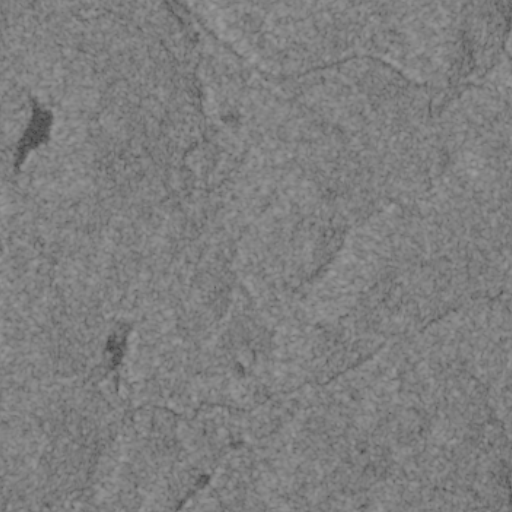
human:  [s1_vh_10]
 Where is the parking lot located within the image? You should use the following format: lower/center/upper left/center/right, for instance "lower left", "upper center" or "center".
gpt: The parking lot is located in the lower left of the image.
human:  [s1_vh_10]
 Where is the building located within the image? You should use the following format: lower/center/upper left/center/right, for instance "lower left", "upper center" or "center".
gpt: The building is located in the lower left of the image.
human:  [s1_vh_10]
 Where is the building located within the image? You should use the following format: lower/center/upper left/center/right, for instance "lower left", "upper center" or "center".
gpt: The building is located in the lower left of the image.
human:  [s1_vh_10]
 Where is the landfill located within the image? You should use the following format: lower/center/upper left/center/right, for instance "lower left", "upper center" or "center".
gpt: There is no landfill in the image.

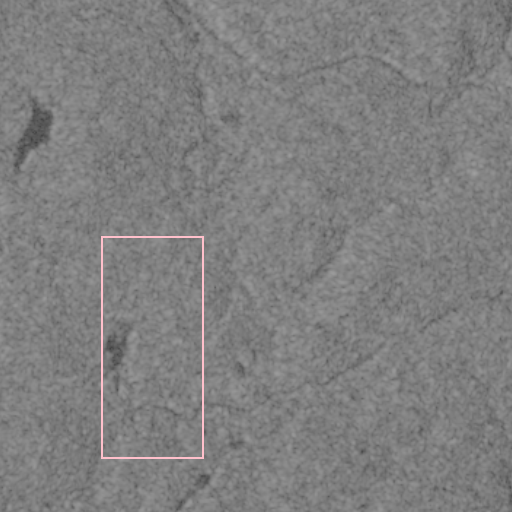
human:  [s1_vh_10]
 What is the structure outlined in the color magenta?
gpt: There is no magenta outline.
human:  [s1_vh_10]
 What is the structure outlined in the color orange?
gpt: There is no structure outlined in orange.